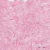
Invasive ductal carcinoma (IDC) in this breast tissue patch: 0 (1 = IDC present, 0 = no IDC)